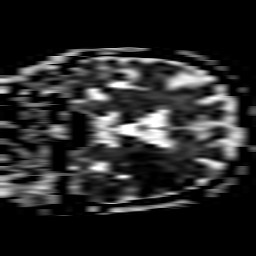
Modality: ADC
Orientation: coronal
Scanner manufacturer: philips
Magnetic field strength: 3 T
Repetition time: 4.034 s
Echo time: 0.05928 s